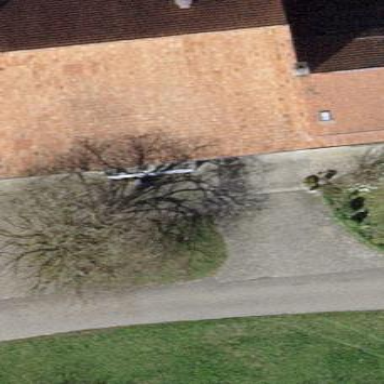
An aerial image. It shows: Farm building.